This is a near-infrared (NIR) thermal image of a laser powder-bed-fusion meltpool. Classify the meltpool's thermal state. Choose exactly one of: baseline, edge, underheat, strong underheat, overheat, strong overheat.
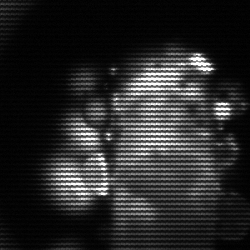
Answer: strong underheat